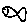
Label: fish